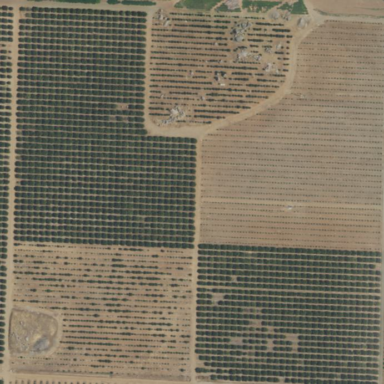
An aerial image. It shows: Orange orchard with rows of orange trees.